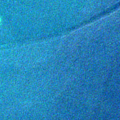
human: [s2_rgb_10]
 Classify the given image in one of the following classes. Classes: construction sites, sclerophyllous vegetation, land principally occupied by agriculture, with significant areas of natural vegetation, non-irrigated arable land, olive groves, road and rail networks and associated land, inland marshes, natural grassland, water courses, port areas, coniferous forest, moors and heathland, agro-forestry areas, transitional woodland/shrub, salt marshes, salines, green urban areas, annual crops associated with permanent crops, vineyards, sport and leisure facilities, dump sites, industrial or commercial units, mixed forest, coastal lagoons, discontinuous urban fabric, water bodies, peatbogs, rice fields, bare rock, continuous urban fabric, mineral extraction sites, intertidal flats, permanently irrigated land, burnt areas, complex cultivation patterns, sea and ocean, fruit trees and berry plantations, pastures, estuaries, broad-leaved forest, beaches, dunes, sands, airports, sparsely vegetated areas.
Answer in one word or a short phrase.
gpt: sea and ocean